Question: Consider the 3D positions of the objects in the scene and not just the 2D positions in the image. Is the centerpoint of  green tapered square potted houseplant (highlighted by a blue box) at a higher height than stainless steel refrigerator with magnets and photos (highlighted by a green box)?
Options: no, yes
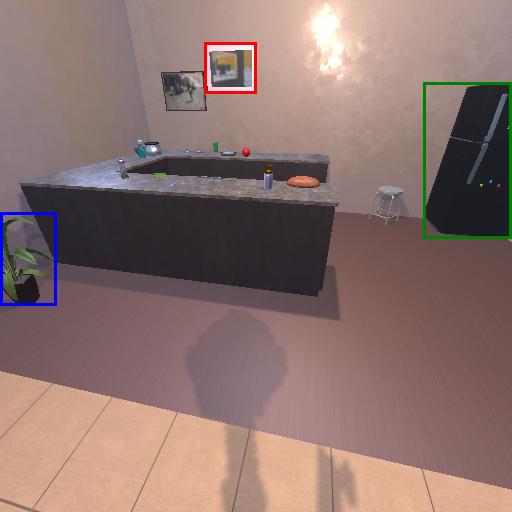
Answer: no